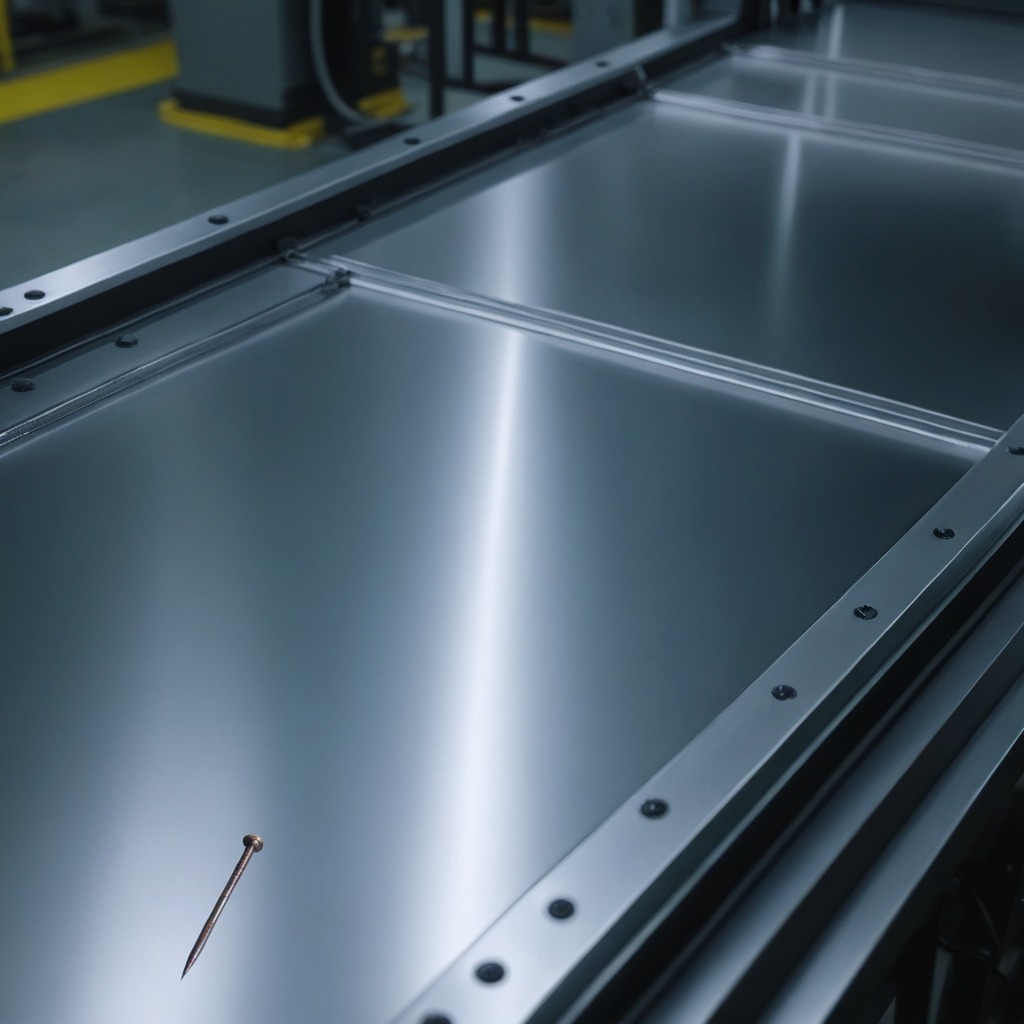
A nail lying on a metal table in a machine shop under fluorescent lights.